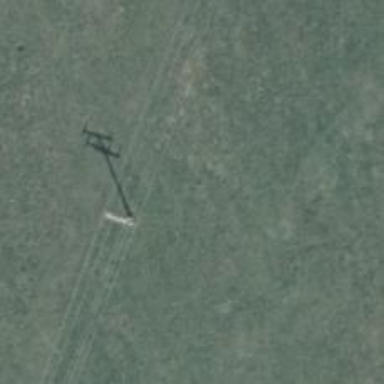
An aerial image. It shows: Power pole.